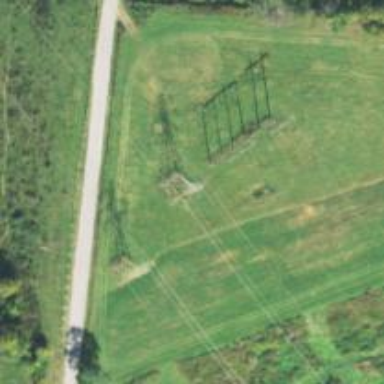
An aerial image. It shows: Lattice structure tower used for power transmission.